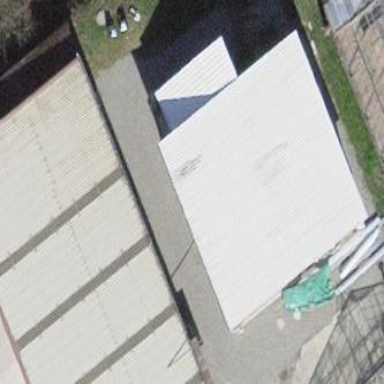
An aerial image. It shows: Greenhouse.